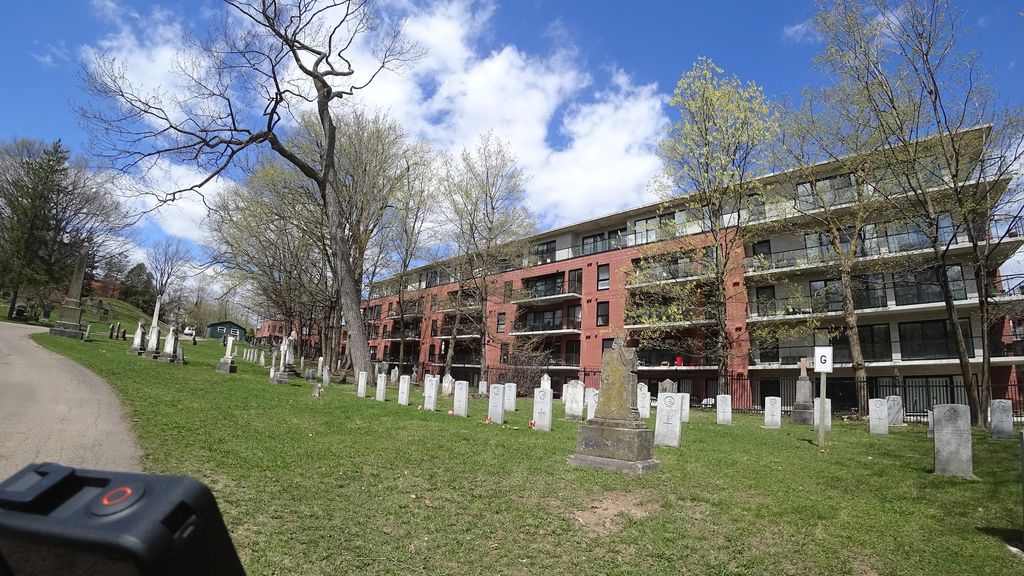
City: quebec_city